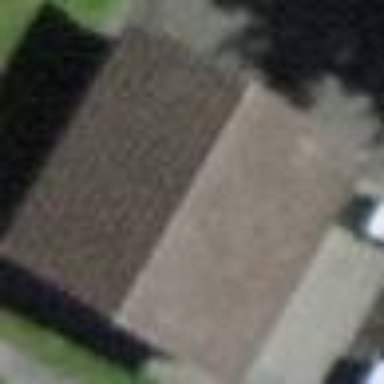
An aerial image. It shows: Garage.